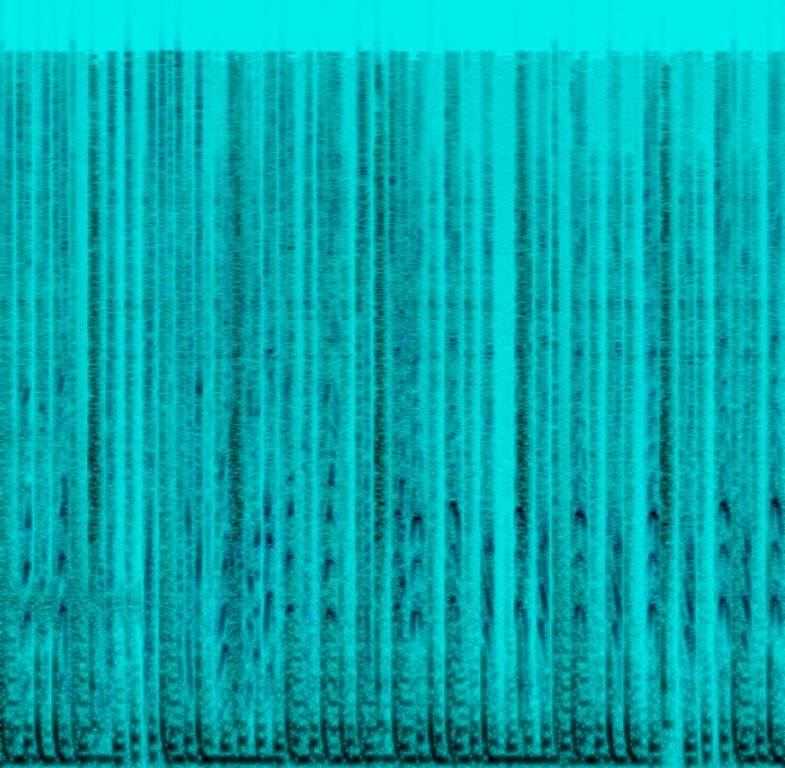
This is a breakbeat from a DJ set performance. The DJ is using the turntable to repeat the male vocal sample and add the scratching effect. In the background, the electronic drums and a strong bass are providing the rhythmic background at a medium tempo. It has a groovy, urban atmosphere. This performance could be used in a crime movie or a TV show with an urban ghetto setting.